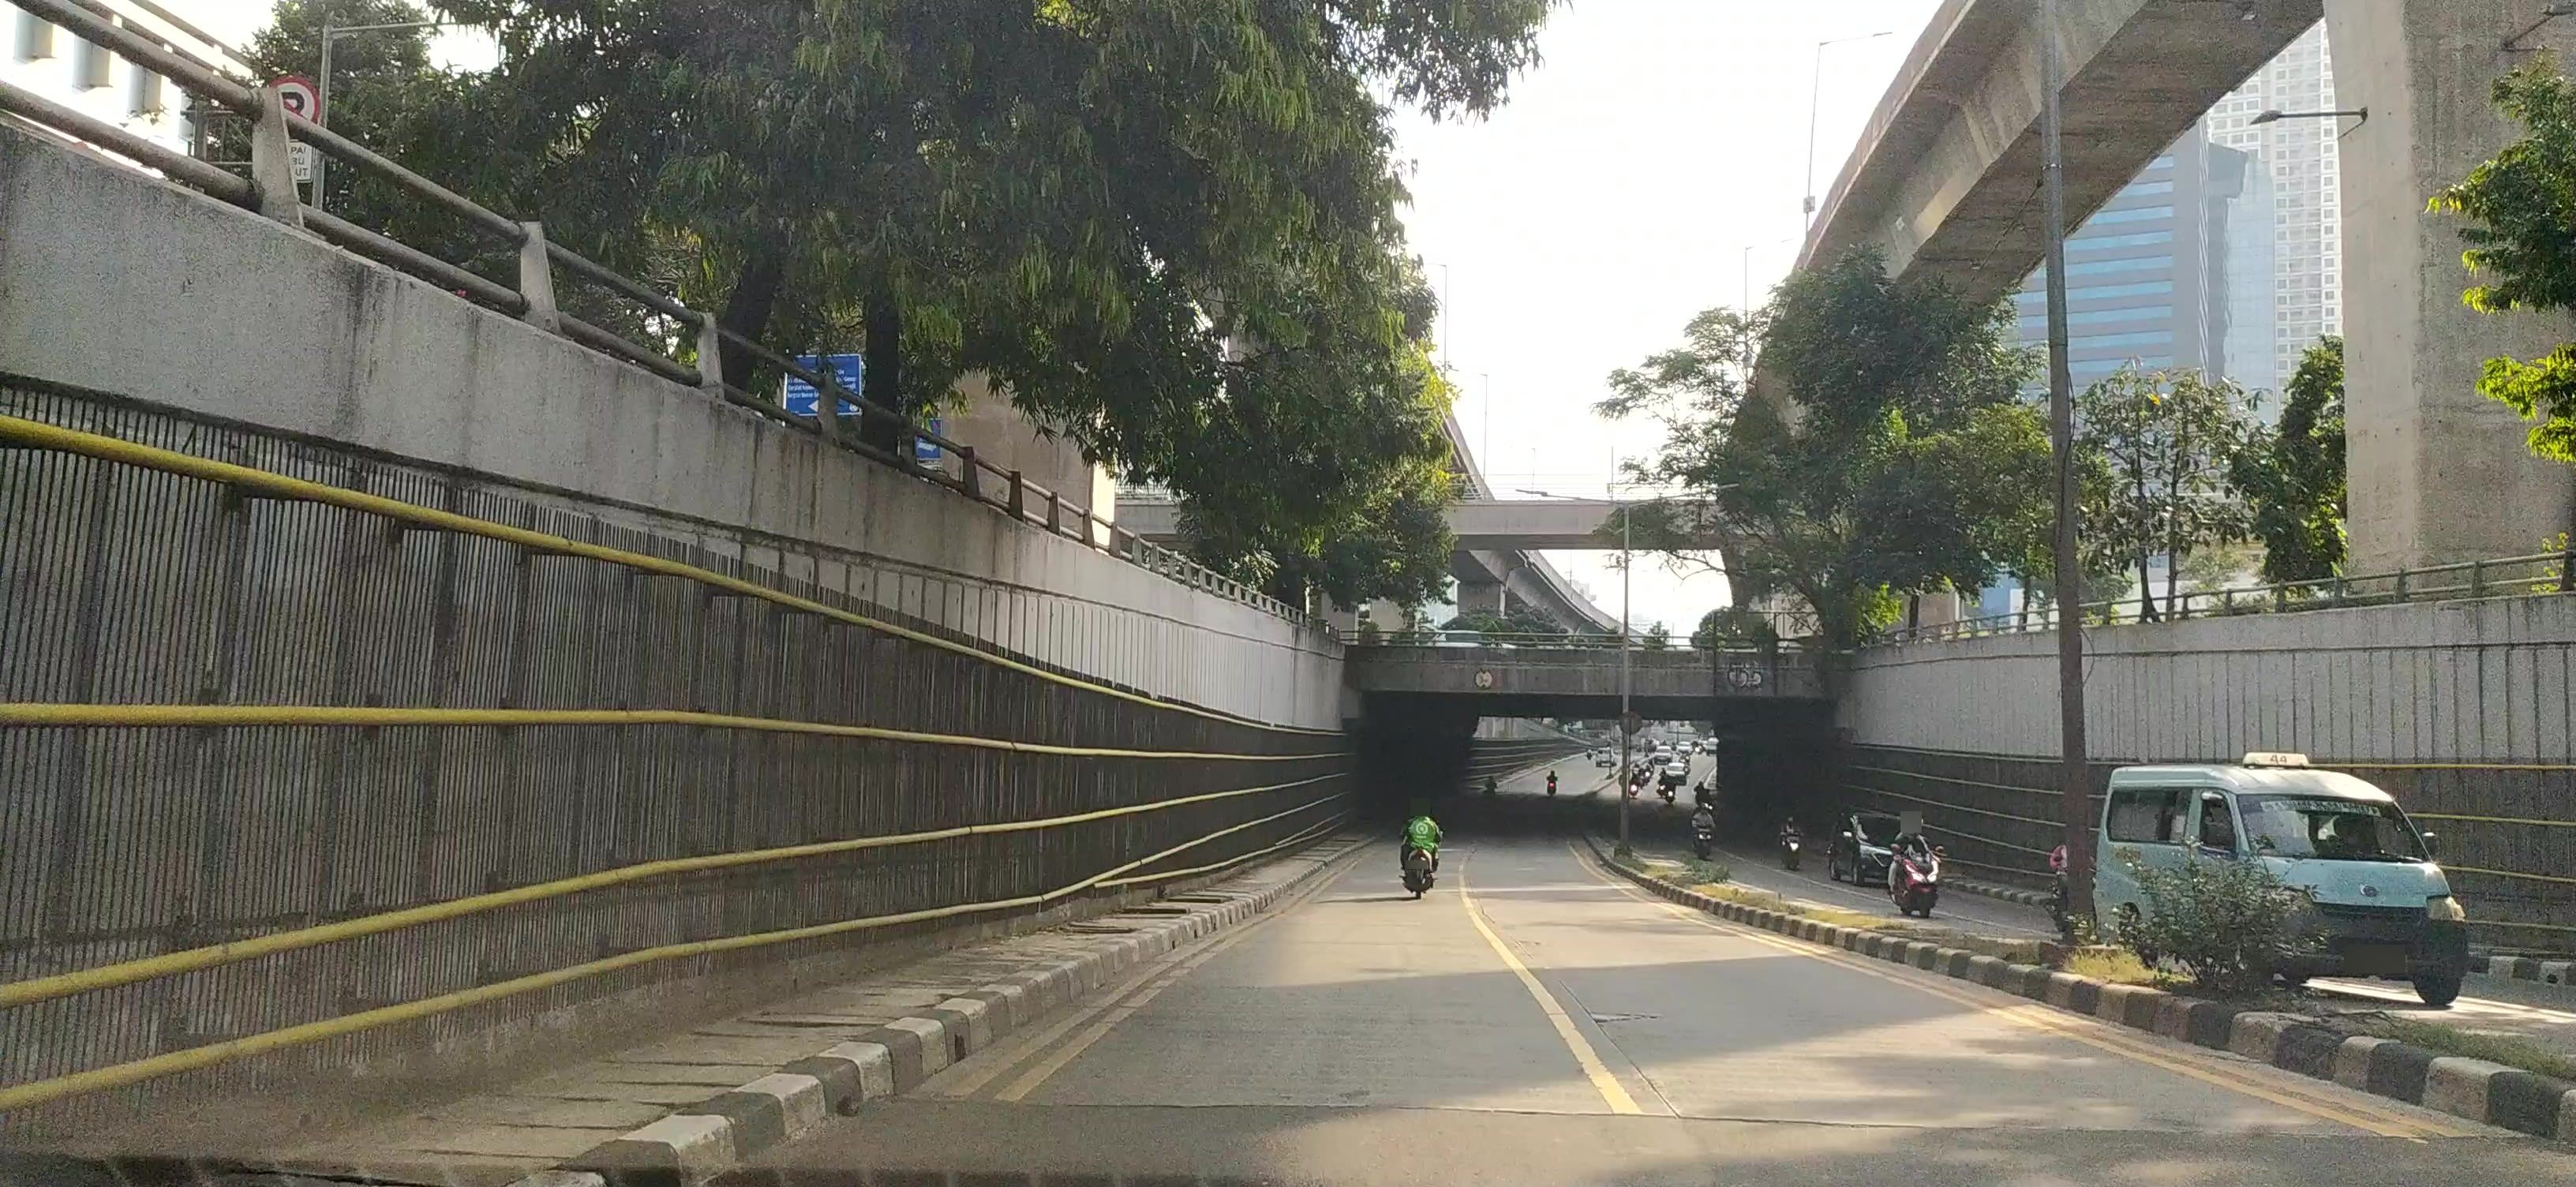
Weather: clear
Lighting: day
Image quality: good
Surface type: driving surface
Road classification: primary_link
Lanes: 2
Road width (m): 10
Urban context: urban centre
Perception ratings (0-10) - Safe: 1.13, Lively: 3.69, Beautiful: 2.26, Boring: 3.58, Depressing: 6.33, Wealthy: 1.79